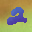
Label: 2